Question: How would you get the last Primary Key/Auto Increment value in a table using OleDb?
I need to get this value so I can create a folder for a record before it is added so that files can be copied to the folder when it is added.
Any idea?
I have tried as following.
'@@Identity' 'Need to insert a record first and I can't do that without copying the files first
'SELECT SCOPE_IDENTITY()' 'Doesn't work with 'OleDb'
This is the error message I get:

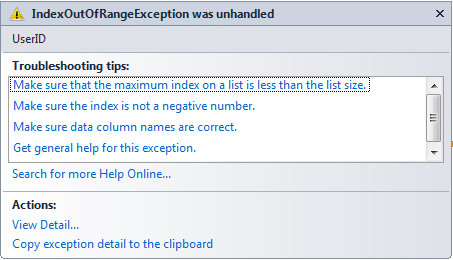
Answer: I think this might work:
'''
SELECT MAX(ID) FROM MyTable
'''